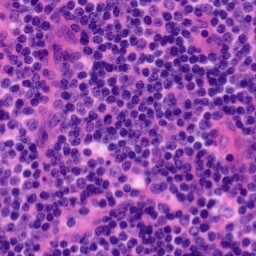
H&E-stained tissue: Tonsil